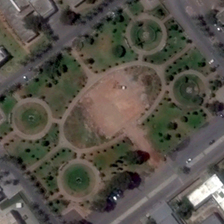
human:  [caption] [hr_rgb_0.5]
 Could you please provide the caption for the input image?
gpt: the rectangular square is made up of four circles and an oval, integrated with some plants .

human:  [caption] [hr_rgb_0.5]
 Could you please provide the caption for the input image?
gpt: four roads are around a square with many green trees .

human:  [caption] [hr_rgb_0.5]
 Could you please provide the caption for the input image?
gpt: four roads are around a square with many green trees .

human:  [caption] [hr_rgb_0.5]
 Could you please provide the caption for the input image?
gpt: the rectangular square is made up of four circles and an oval, integrated with some plants .

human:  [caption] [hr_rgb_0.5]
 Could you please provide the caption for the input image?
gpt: four roads are around a square with many green trees .